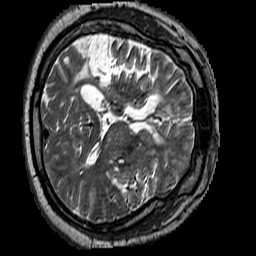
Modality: T2w
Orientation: axial
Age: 46
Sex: male
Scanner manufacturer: siemens
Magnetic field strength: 3 T
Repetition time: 3.2 s
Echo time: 0.212 s